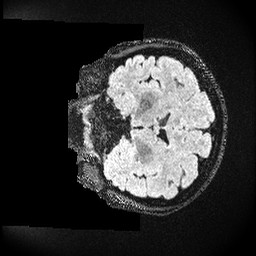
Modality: FLAIR
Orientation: coronal
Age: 42
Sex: female
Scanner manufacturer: ge
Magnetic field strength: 3 T
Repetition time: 4.802 s
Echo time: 0.1163 s